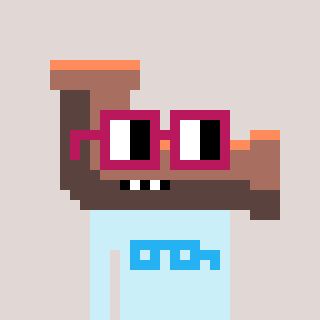
a pixel art character with square dark red glasses, a pipe-shaped head and a cold-colored body on a warm background